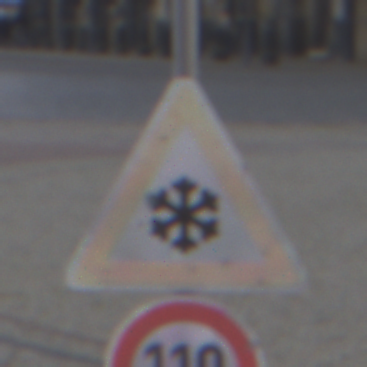
Verkehrszeichen: SchneeOderEisglaette
Zusatzzeichen unten: Geschwindigkeit110
Umgebung: Outdoor, Urban
Tageszeit: MorningAfternoon
Wetter: PartlyCloudy
Licht: Natural
Jahreszeit: NotSpecified
Kontrast: LowContrast